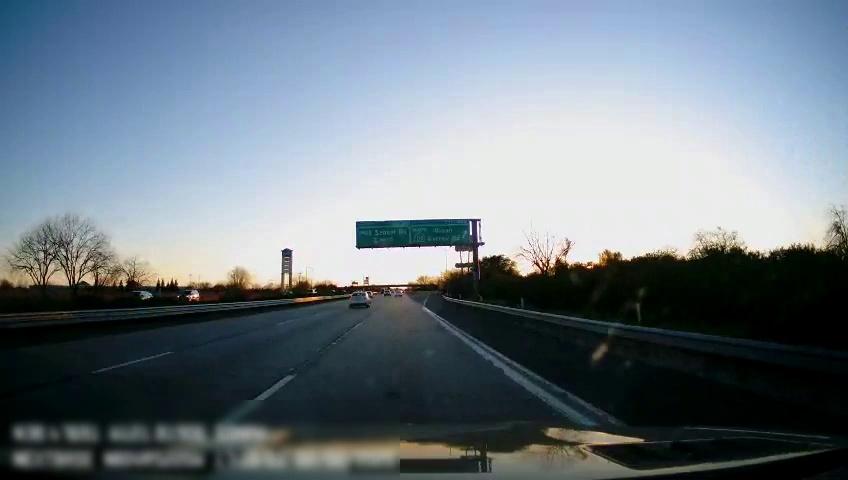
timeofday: Day
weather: Sunny
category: Drivable Space
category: Vehicles | Car
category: Vehicles | SUV
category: Vehicles | SUV
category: Lanes | Alternate Lane
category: Lanes | Alternate Lane
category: Lanes | Current Lane
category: Lanes | Alternate Lane
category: Traffic | Signs